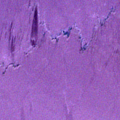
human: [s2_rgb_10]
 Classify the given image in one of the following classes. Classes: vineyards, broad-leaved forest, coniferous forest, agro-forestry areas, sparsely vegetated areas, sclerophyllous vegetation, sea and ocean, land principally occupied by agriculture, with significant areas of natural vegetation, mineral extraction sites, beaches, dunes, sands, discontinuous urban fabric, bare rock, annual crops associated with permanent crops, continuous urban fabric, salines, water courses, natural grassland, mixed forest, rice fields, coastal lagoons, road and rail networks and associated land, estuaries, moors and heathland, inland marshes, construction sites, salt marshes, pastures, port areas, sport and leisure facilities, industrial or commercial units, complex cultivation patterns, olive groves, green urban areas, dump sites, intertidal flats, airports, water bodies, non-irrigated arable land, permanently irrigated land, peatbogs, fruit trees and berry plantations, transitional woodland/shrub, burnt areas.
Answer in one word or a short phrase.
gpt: sea and ocean